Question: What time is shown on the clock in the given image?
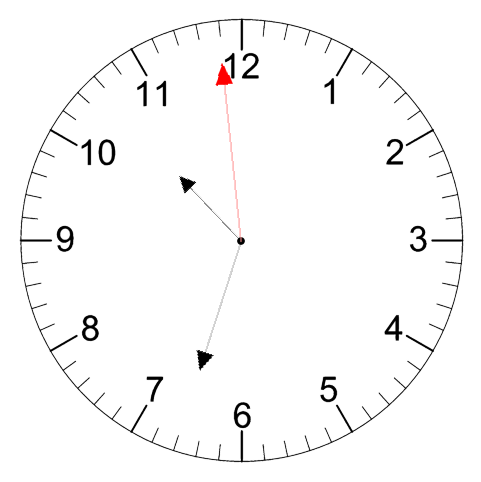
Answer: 10:32:59